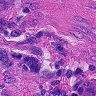
Metastatic tissue present: yes